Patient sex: F
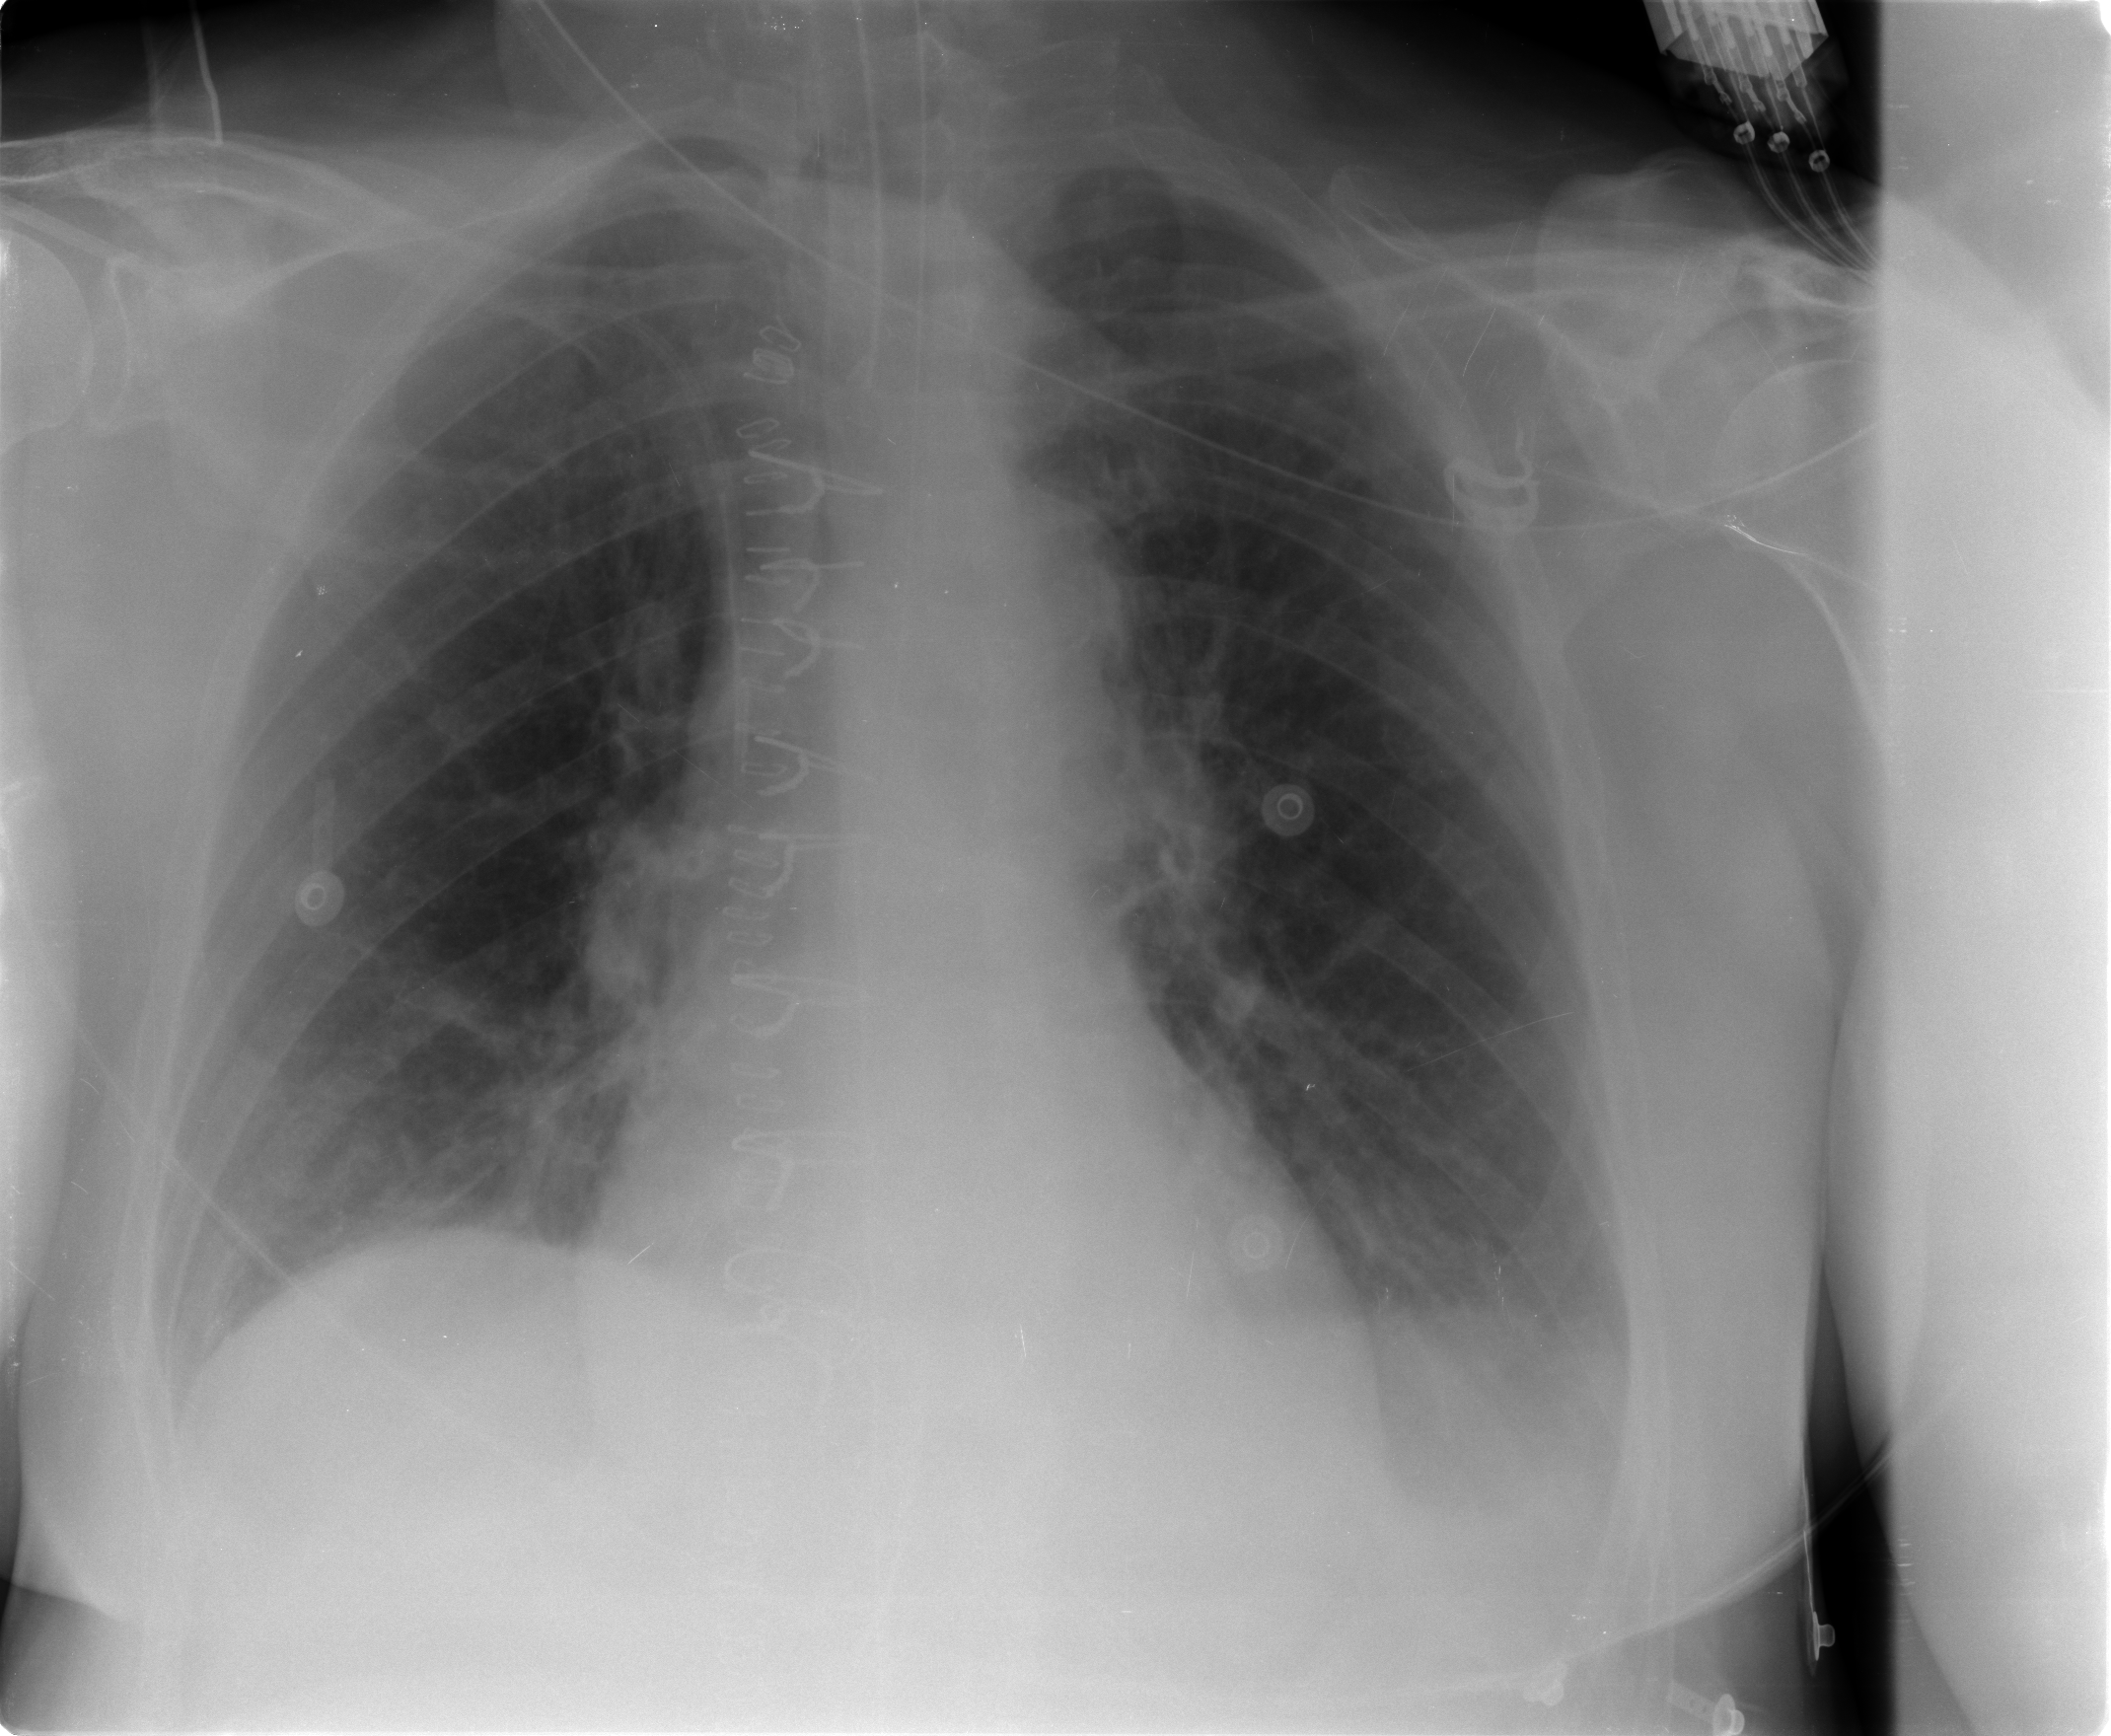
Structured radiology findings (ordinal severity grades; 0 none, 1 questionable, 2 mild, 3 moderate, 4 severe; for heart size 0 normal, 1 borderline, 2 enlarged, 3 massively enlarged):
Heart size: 0
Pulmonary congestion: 2
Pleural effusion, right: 2
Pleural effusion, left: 2
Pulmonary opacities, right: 0
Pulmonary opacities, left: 0
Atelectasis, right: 2
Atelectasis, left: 2